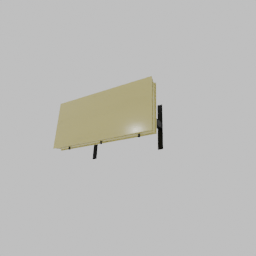
Label: furniture